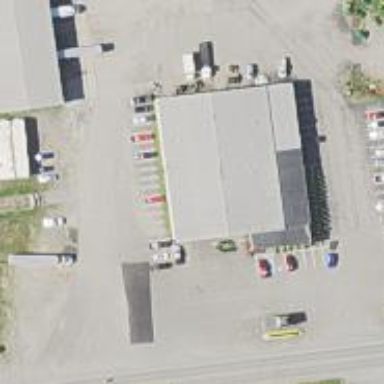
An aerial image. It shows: Commercial building.